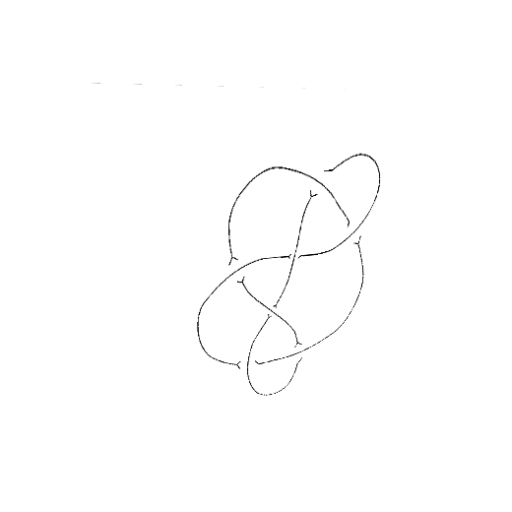
Crossing number: 7